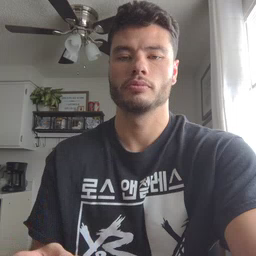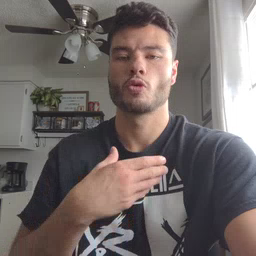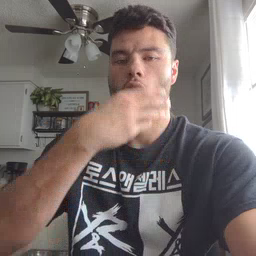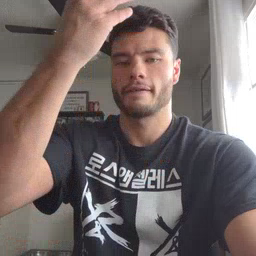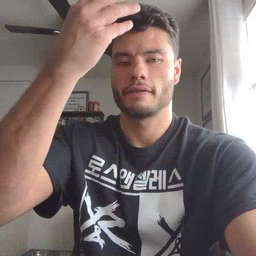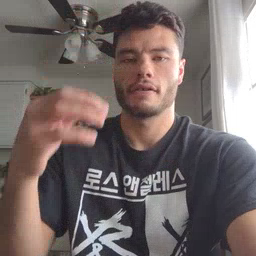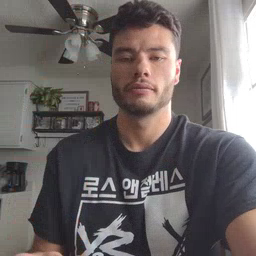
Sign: giraffe